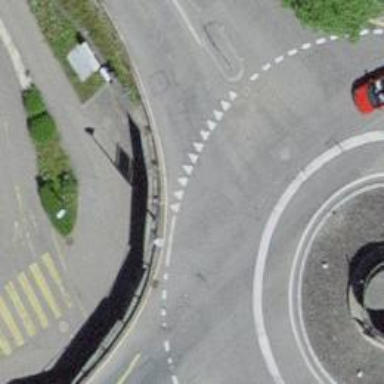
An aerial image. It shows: Cycle barrier.